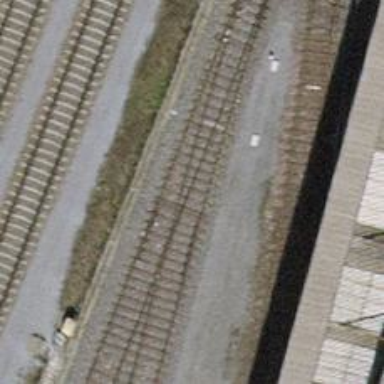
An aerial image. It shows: Railway yard with electrified tracks and single track.